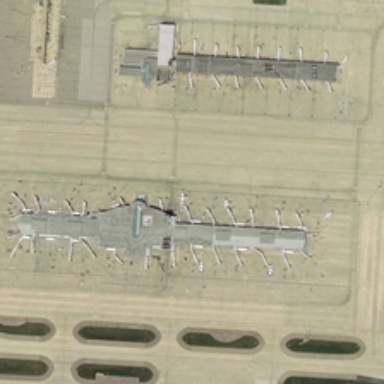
A large number of cars parked near the airport plains .